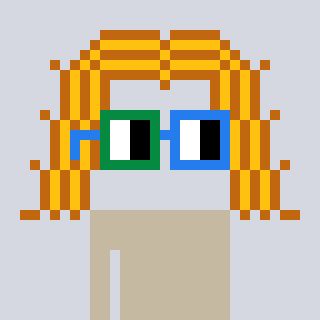
a pixel art character with square green and blue glasses, a hair-shaped head and a darkpink-colored body on a cool background